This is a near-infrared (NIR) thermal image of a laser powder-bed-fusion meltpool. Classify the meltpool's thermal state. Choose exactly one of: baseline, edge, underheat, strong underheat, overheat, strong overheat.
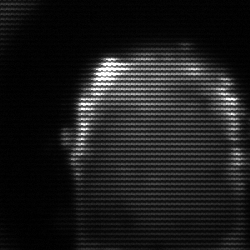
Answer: baseline